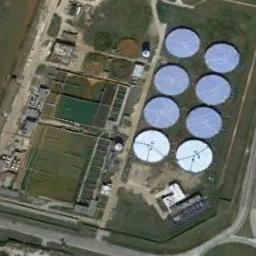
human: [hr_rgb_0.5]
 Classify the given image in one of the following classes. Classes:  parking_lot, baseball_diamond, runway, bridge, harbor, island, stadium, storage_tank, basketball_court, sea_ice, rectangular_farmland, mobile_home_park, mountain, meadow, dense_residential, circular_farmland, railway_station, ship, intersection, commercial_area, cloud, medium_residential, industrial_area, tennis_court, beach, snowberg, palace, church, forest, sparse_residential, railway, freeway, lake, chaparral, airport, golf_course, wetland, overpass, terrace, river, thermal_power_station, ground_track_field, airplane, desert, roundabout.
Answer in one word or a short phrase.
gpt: storage_tank